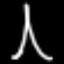
Label: The Eiffel Tower